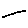
Label: line